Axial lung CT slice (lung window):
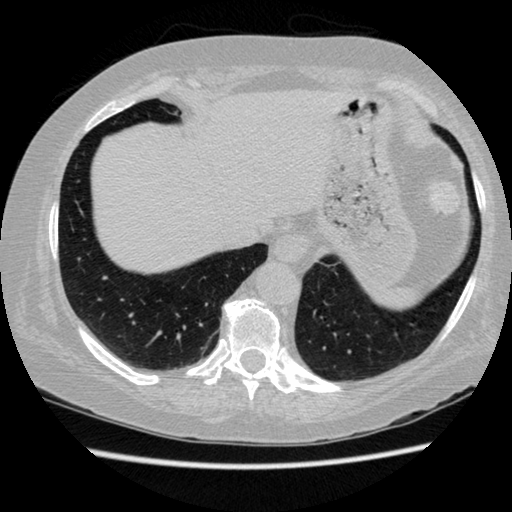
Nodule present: no